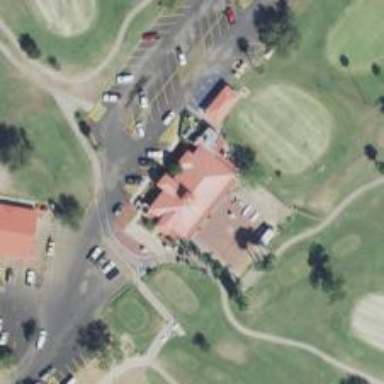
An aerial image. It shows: Golf course.